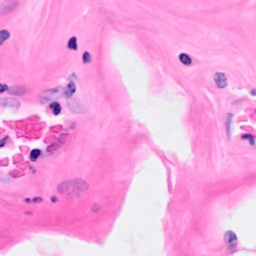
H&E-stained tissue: Breast